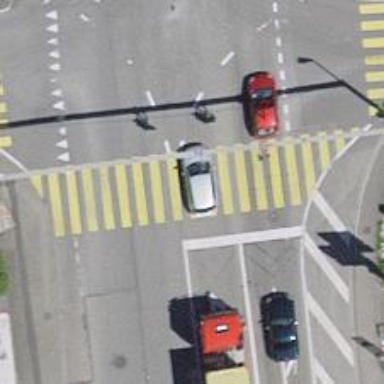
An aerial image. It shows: Crossing with zebra markings controlled by traffic signals.